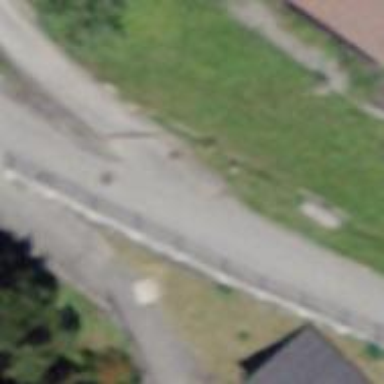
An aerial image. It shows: Bench.